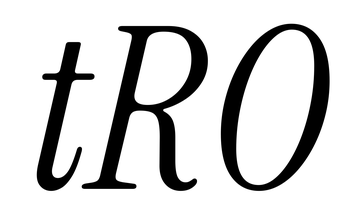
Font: InstrumentSerif-Italic